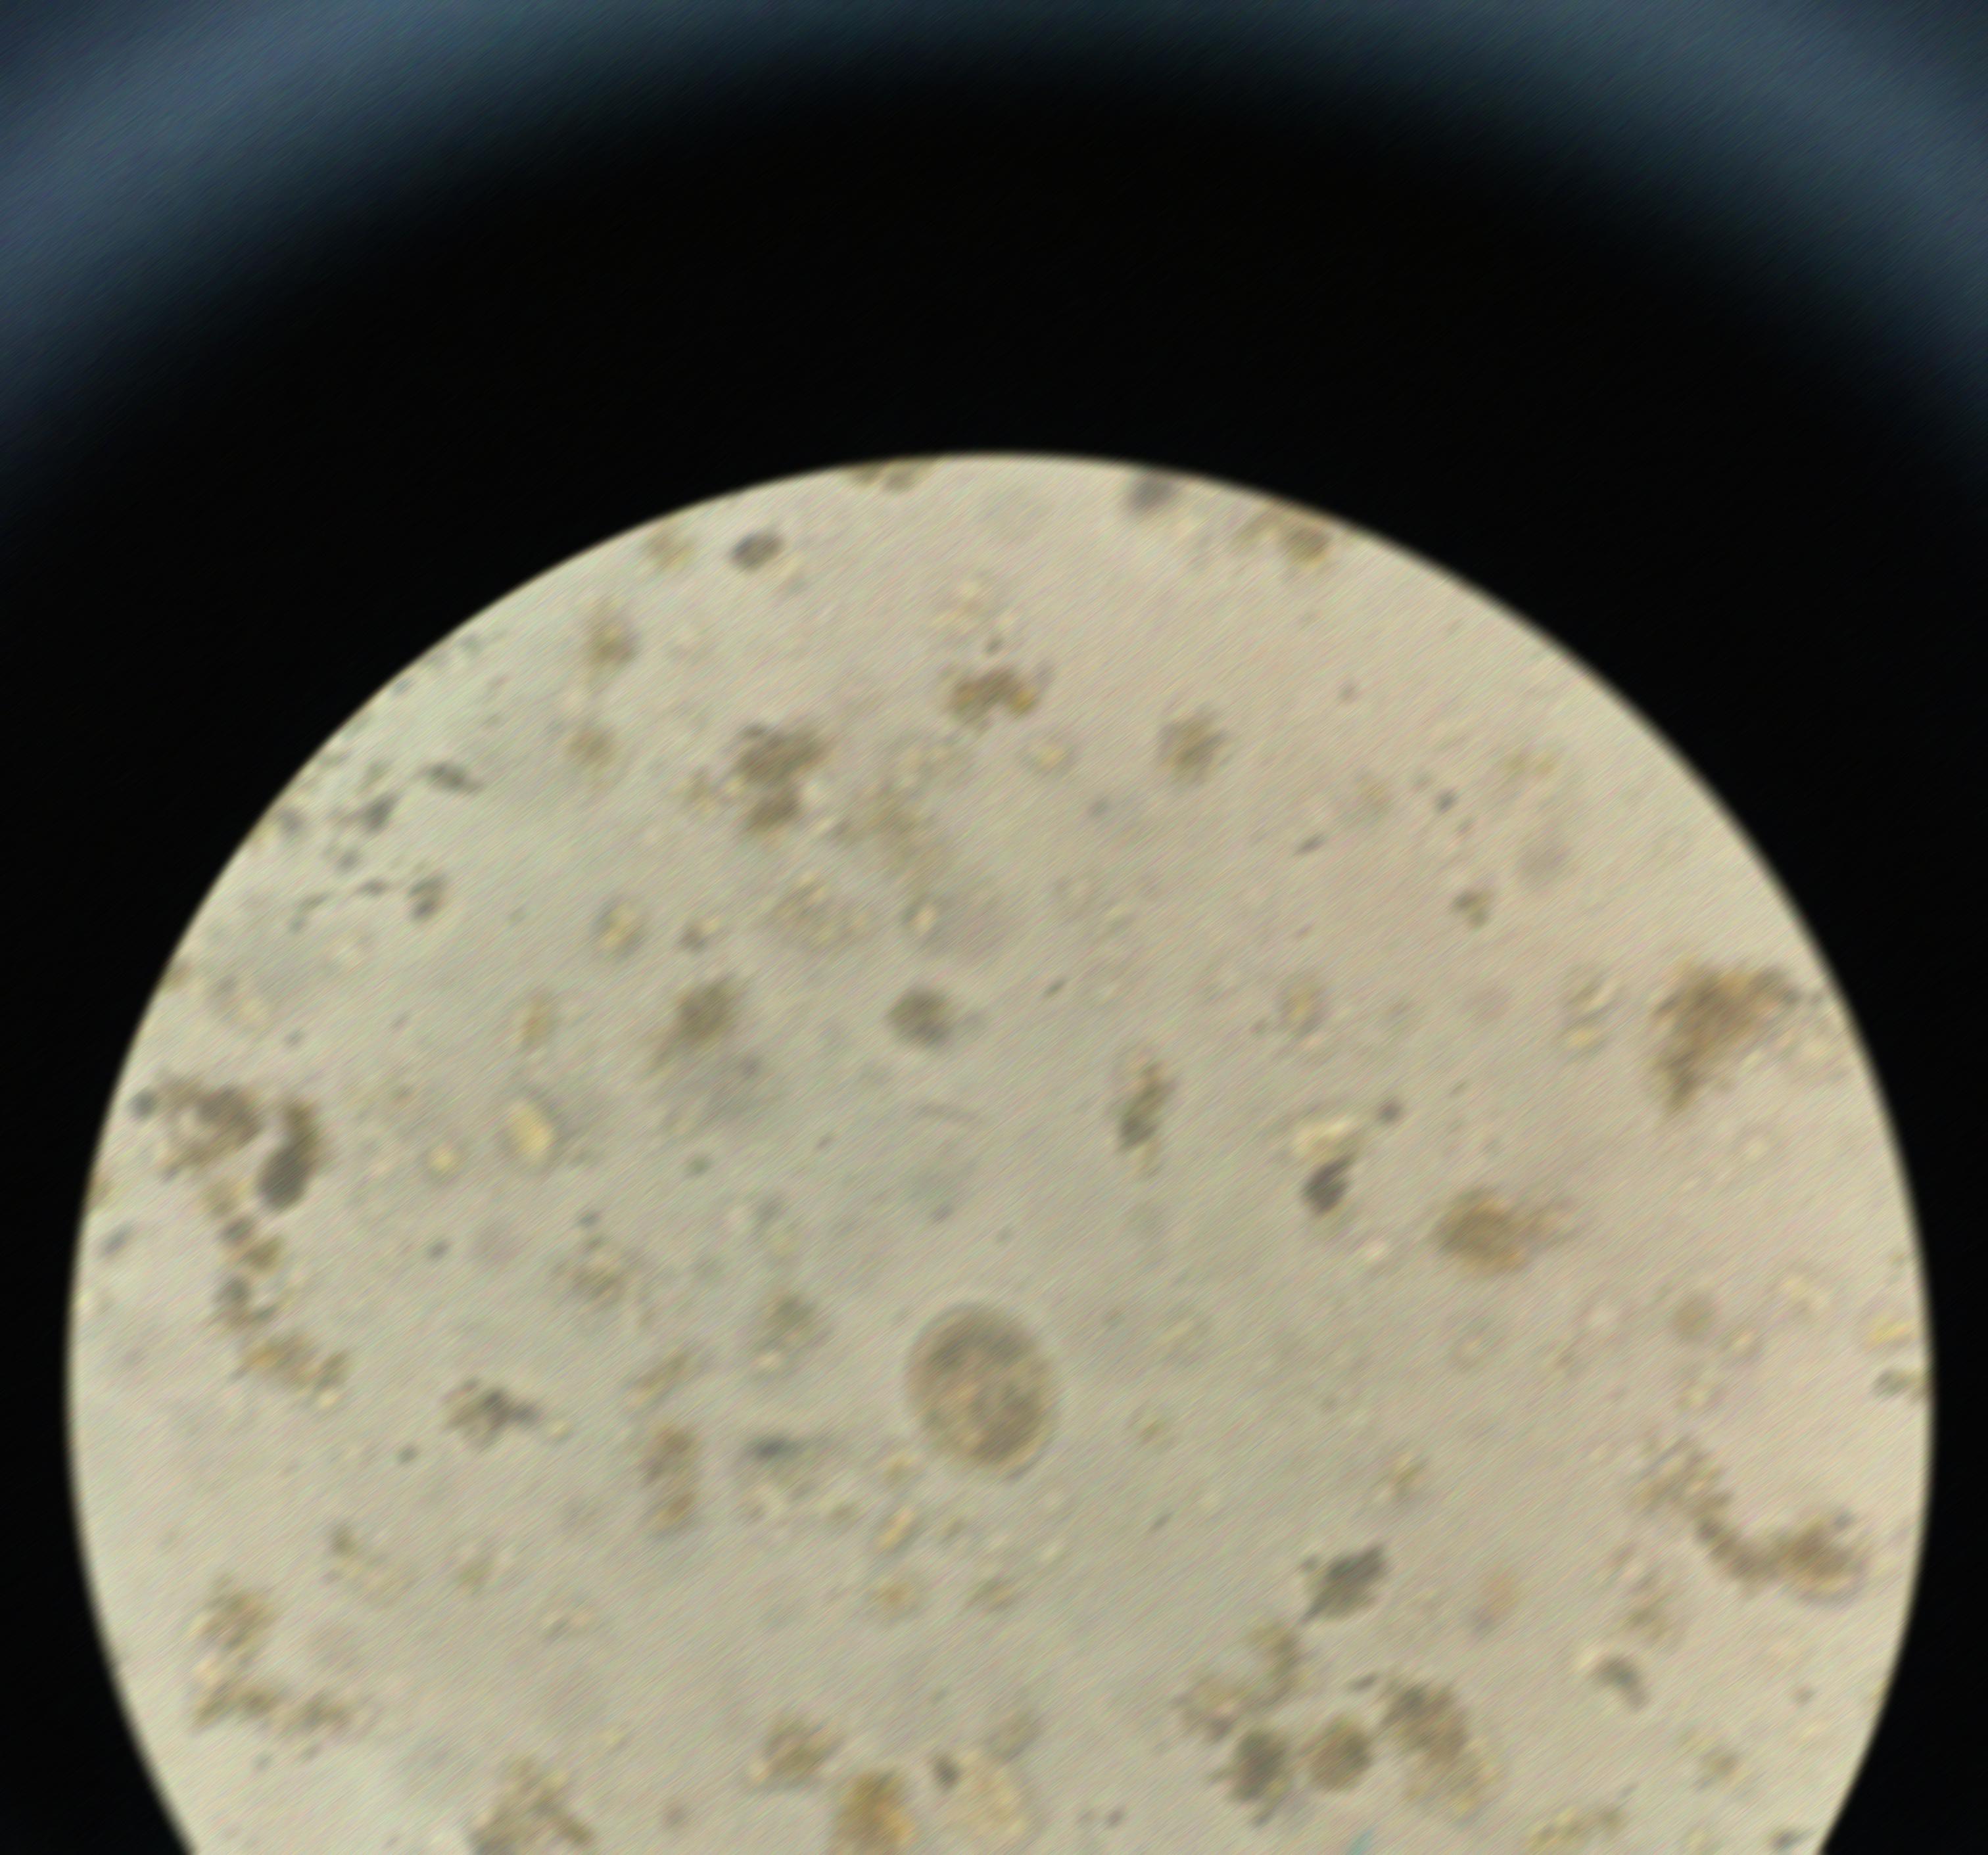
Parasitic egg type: Ascaris lumbricoides